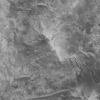
Atmospheric dust classification: not_dusty